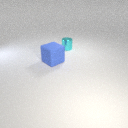
small cyan metal cylinder behind large blue rubber cube